Question: I just <URL> mysql 64 bit as a zip package from their website, extract it to c:\mysql
and added 'c:\mysqlin' to my path.
I then open a command prompt as administrator and run:
'''
mysqld -install
'''
To install the mysql server as a service. I then go to windows services and start MySQL (also tried 'sc start MySQL' from cmd), but I get the following error message:

Upon inspecting the properties of the service, it shows the path as 'C:\Program Files\MySQL-5.6.17in\' instead of 'C:\mysqlin'. Any ideas why this is happening?
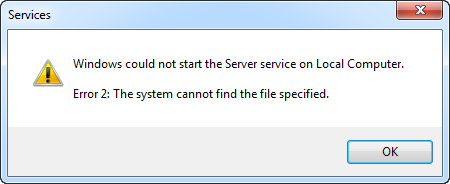
Answer: Use the FULL PATH of your mysql server 'exe'
Try this:
'''
"C:\mysqlin\mysqld" -install
'''
It turns out that the service installation routine expects the '.exe' to be at the MySQL default installation directory of 'C:\Program Files\MySQL-5.6.17in\'
Your installation with the straightforward 'mysqld -install' could work, albeit only partially, because you had the correct path under Windows 'PATH'
This is certainly a great inadequacy in the MySQL documentation, which does not address this issue at all.
Knowing you might have resolved your problem one way or another, I still thought to post this here as it might be of help to someone with time!
Cheers.